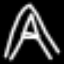
Label: The Eiffel Tower